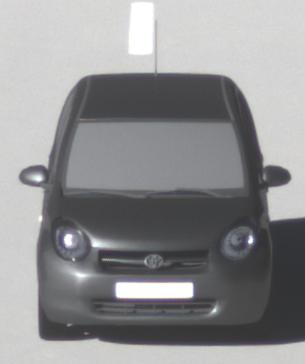
Make: Toyota
Model: Passo
Detailed model: Toyota Passo X Yururi
Model produced from: 2010
Model produced until: 2016
Doors: 5
Color: gray
Road condition: dry road
Daytime: morning or afternoon
Contrast: high contrast